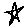
Label: star